Question: I have this data with the following information:
'''
AcctNumber VisitID TxnType TxnJournal TxnSvcDate TxnBchDate TxnNonChgCode TxnAmount TxnCount TxnInsurance ChgTotal
-------------------------------------------------------------------------------------------------------------------------------
csc V123456789 PAY CASUCL 2/8/2019 2/8/2019 CHECK -181.22 1 SP 3386.6
csc V123456789 PAY CASUCL 2/9/2019 2/9/2019 CHECK -175.48 1 SP 3386.6
csc V123456789 PAY CASUCL 2/8/2019 2/8/2019 CHECK -68.06 1 SP 3386.6
'''
But I need the results to be as below, Where you can see all the columns are same except charges total in the below result, i want these charges to populate only once for same 'VisitID' OR 'AccountNumber' and remaining to be populated as Zero , Let me know how can we solve this through the query.
'''
AcctNumber VisitID TxnType TxnJournal TxnSvcDate TxnBchDate TxnNonChgCode TxnAmount TxnCount TxnInsurance ChgTotal
-------------------------------------------------------------------------------------------------------------------------------
csc V123456789 PAY CASUCL 2/8/2019 2/8/2019 CHECK -181.22 1 SP 3386.6
csc V123456789 PAY CASUCL 2/9/2019 2/9/2019 CHECK -175.48 1 SP 0
csc V123456789 PAY CASUCL 2/8/2019 2/8/2019 CHECK -68.06 1 SP 0
'''

<URL>
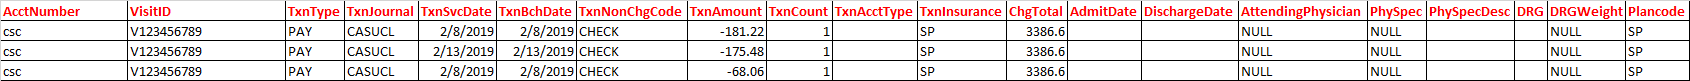
Answer: In the inner query I have added a Row_Number function on the column AcctNumber.
This function will return a row number group by AcctNumber. So you will be start from 1 for every AcctNumber. In the outer query I have added a Case When to get the ChgTotal based on ROw Number.
'''
SELECT
AcctNumber, VisitID, TxnType, TxnJournal, TxnSvcDate, TxnBchDate,
TxnNonChgCode, TxnAmount, TxnCount, TxnInsurance, ChgTotal,
CASE
WHEN RowNumber = 1 THEN ChgTotal ELSE 0
END
FROM
(SELECT
ROW_NUMBER() OVER (PARTITION BY AcctNumber ORDER BY AcctNumber) RowNumber,
AcctNumber, VisitID, TxnType, TxnJournal, TxnSvcDate, TxnBchDate,
TxnNonChgCode, TxnAmount, TxnCount, TxnInsurance, ChgTotal
FROM
YOUR_TABLE_NAME) AS A
'''